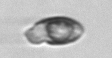
Label: Katodinium_or_Torodinium